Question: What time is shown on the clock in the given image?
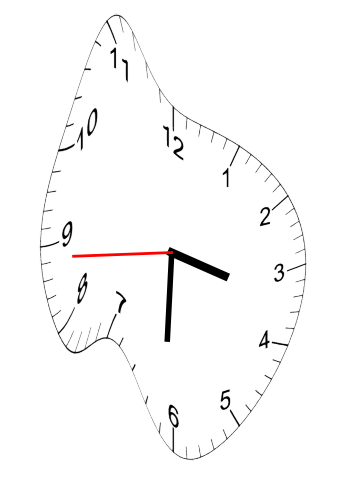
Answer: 03:30:44